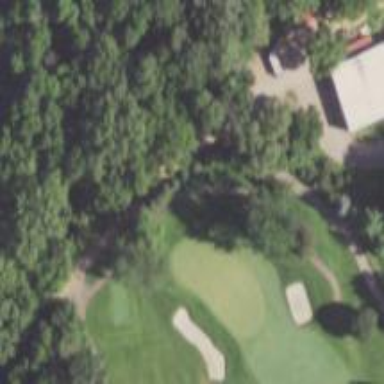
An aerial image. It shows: Path used for both walking and golf.